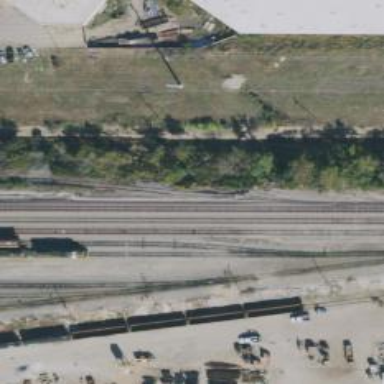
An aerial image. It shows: Railway yard.